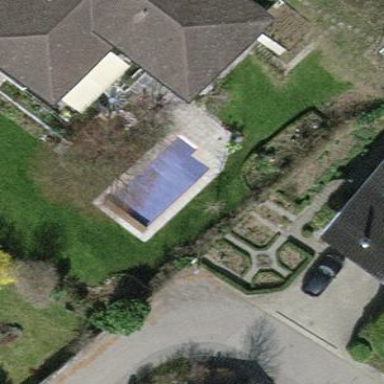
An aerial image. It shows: Swimming pool located in leisure land.